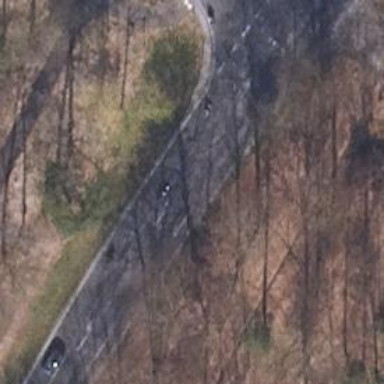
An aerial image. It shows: Secondary road with asphalt surface.